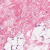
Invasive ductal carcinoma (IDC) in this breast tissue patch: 0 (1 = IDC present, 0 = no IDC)